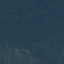
Land use / land cover: Forest